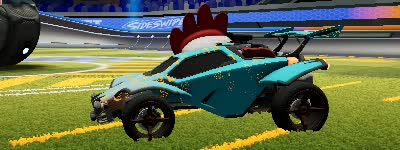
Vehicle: octane